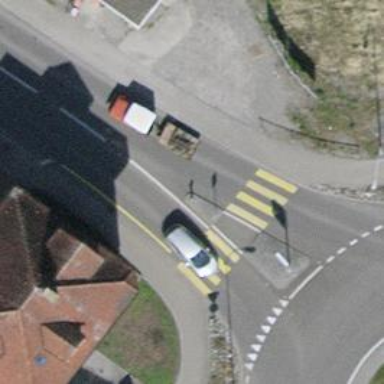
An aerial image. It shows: Uncontrolled zebra crossing on the road.